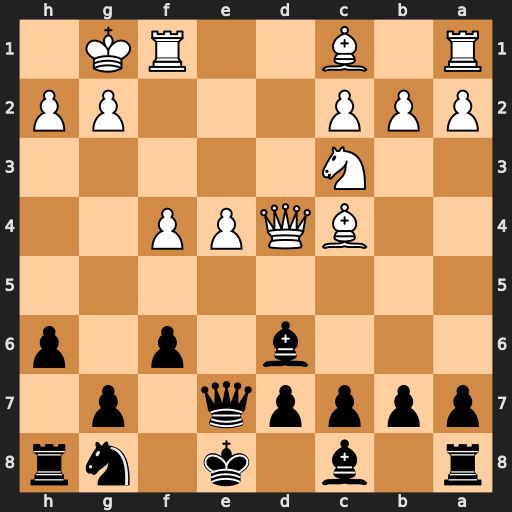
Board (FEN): r1b1k1nr/ppppq1p1/3b1p1p/8/2BQPP2/2N5/PPP3PP/R1B2RK1
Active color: b
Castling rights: kq
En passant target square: -
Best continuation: Bc5 Be3 Bxd4